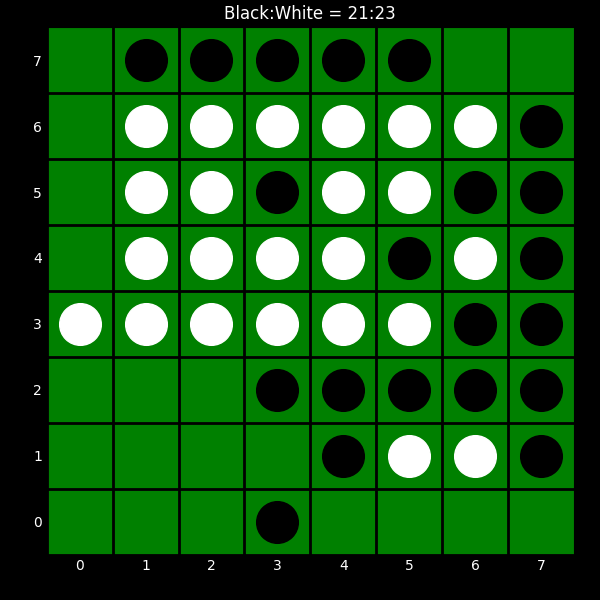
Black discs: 21
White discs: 23